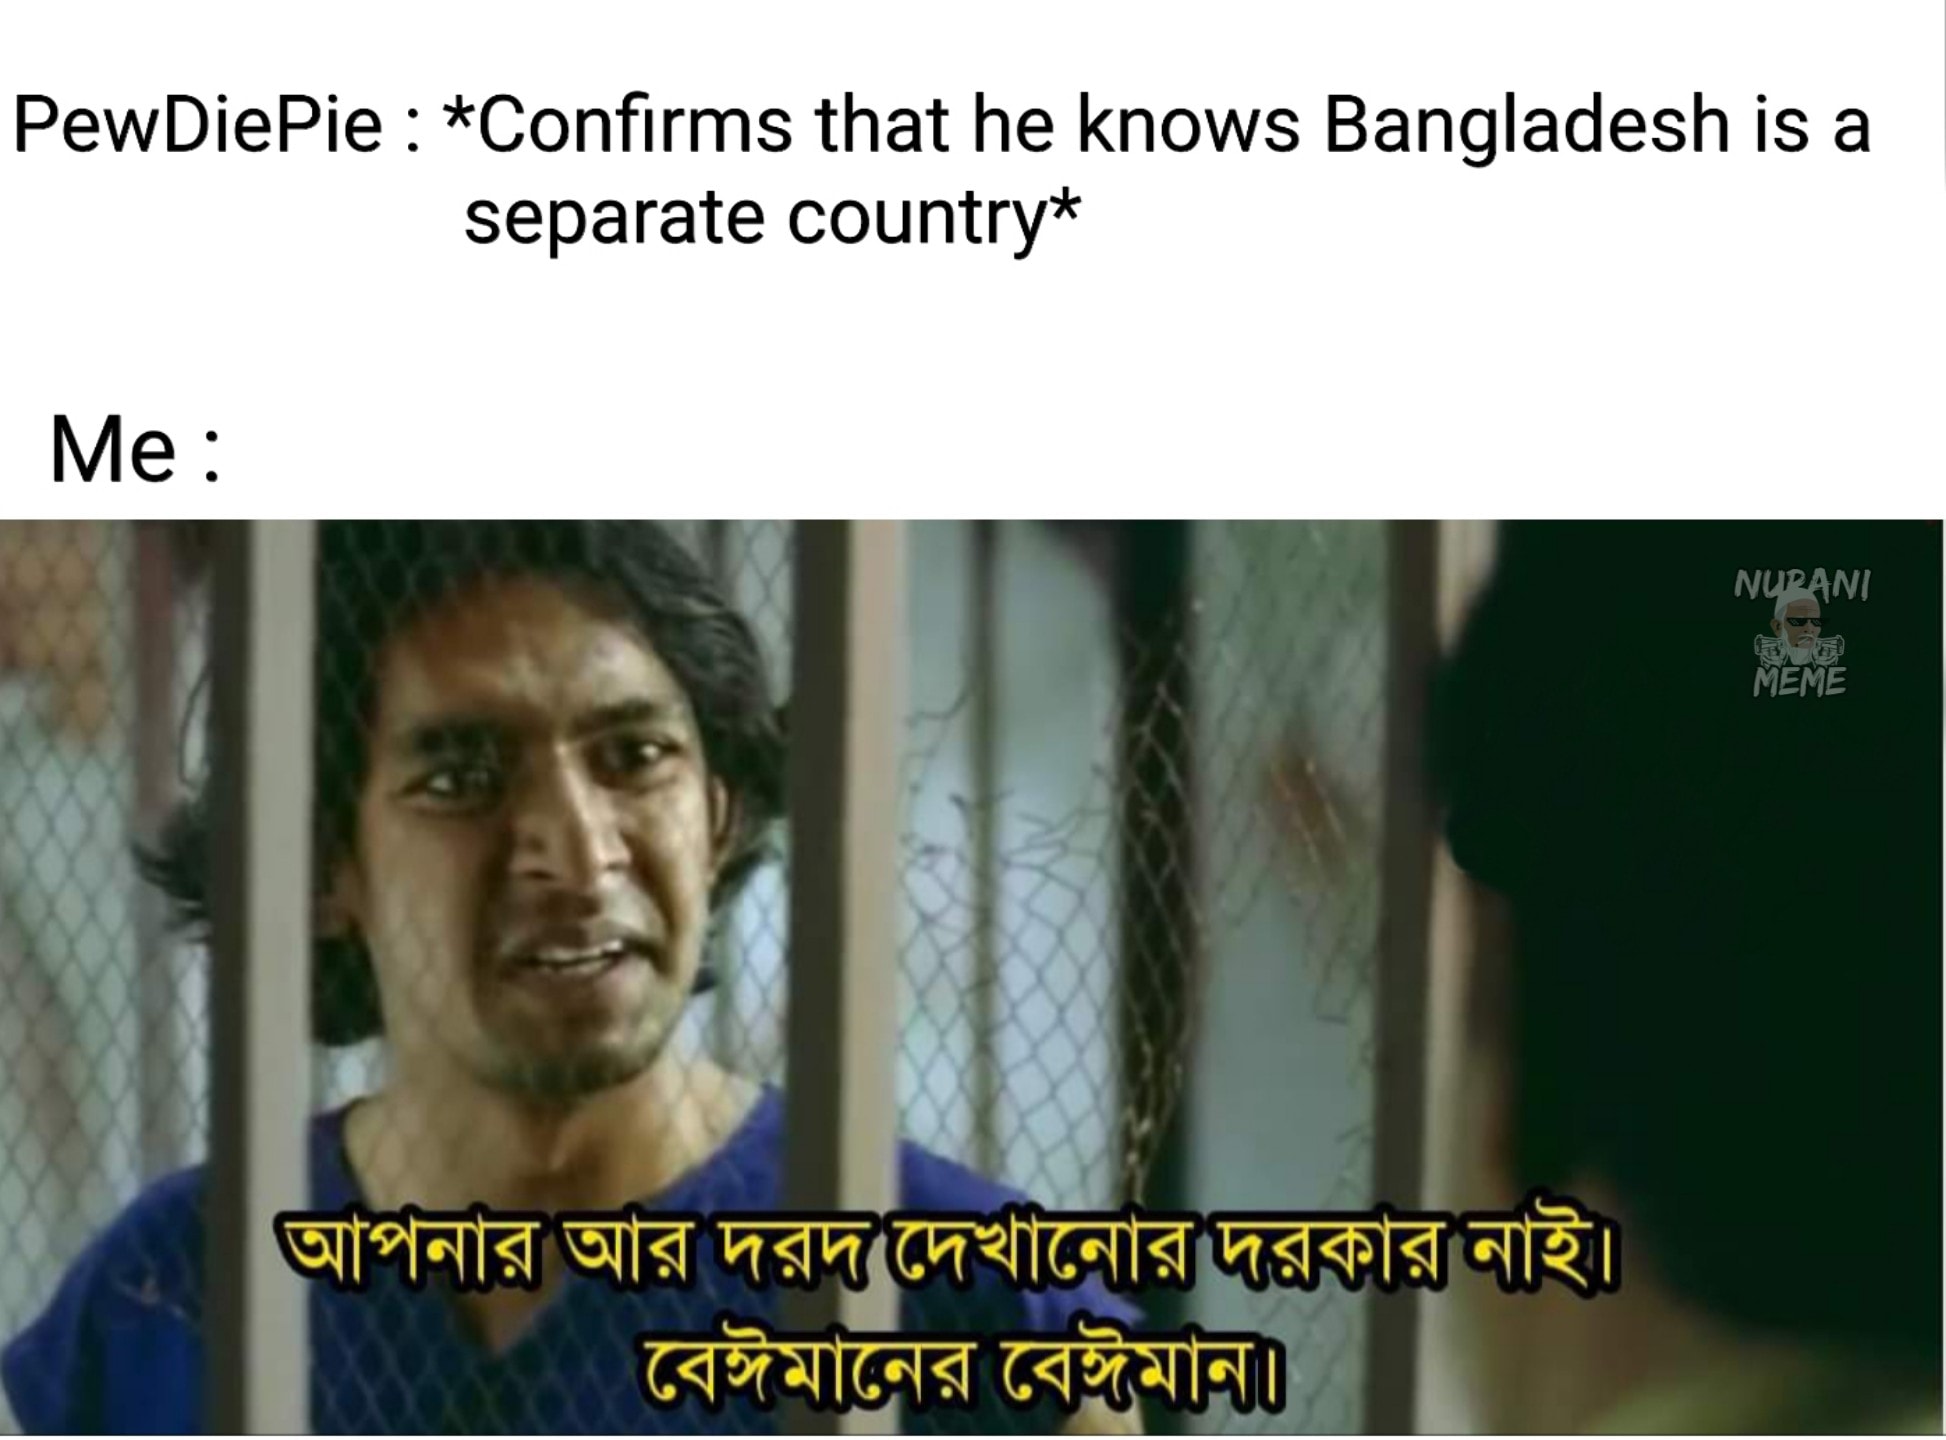
Caption: PewDiePie : *Confirms that he knows Bangladesh is a seperate country*    Me: আপনার আর দরদ দেখানোর দরকার নাই ।  বেঈমানের বেঈমান ।
Label: non-hate